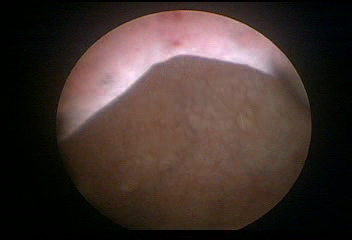
Modality: WLC
Class: Normal mucosa
Bladder cancer association: No